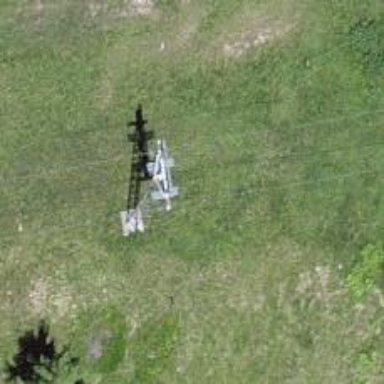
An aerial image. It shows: Pylon used for aerialway.